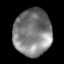
Tissue: lung
Cell type: T cells
Senescence score: 0.2079
Nuclear area (px): 1720
Mean DAPI intensity: 125.491